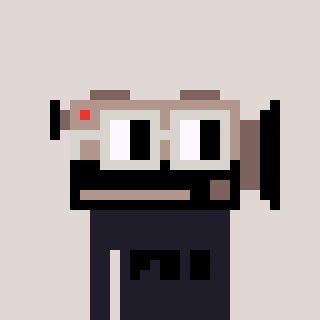
a pixel art character with square light gray glasses, a camcorder-shaped head and a grayscale-colored body on a warm background